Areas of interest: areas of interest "Water Sports Center"
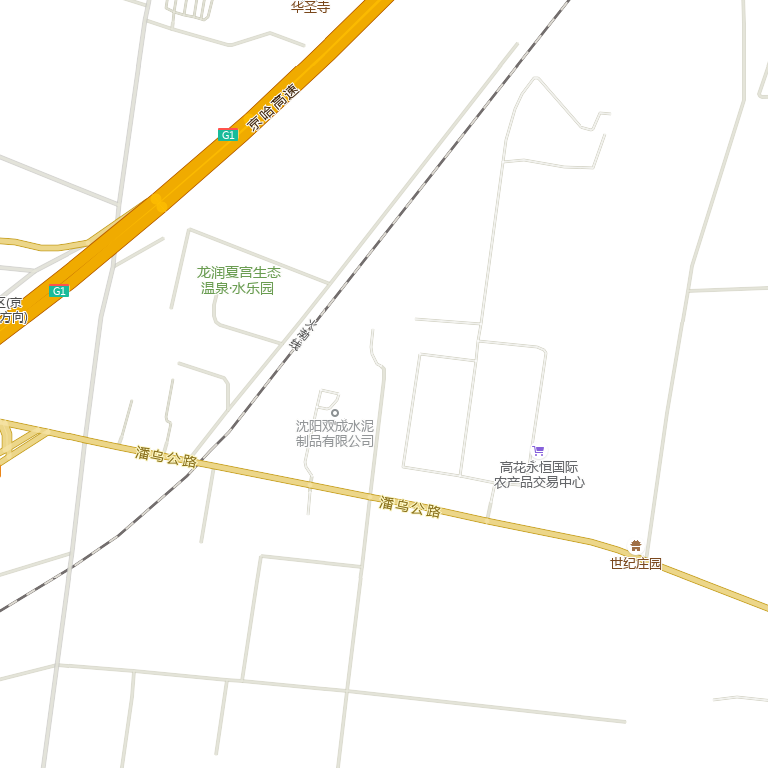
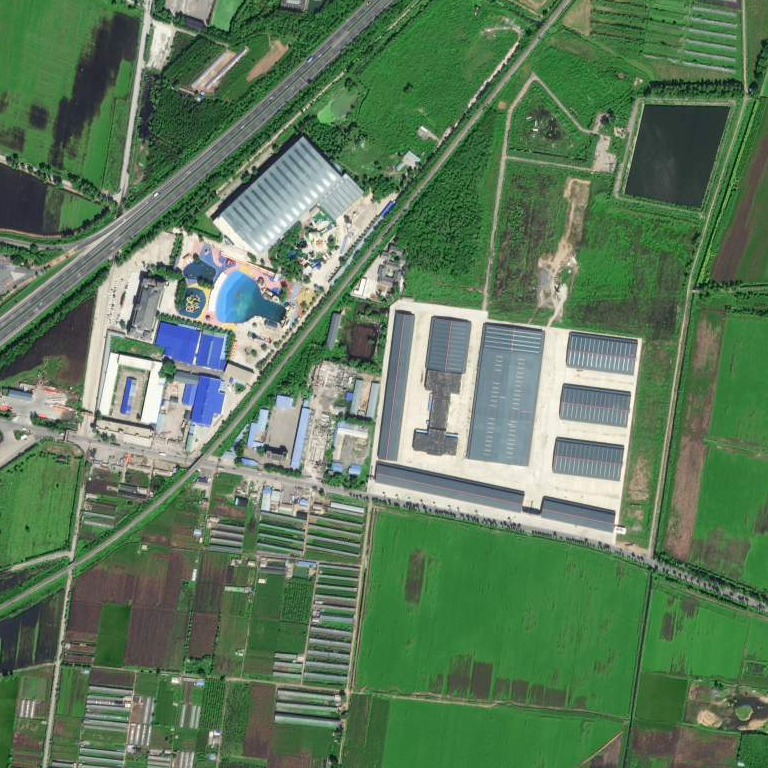